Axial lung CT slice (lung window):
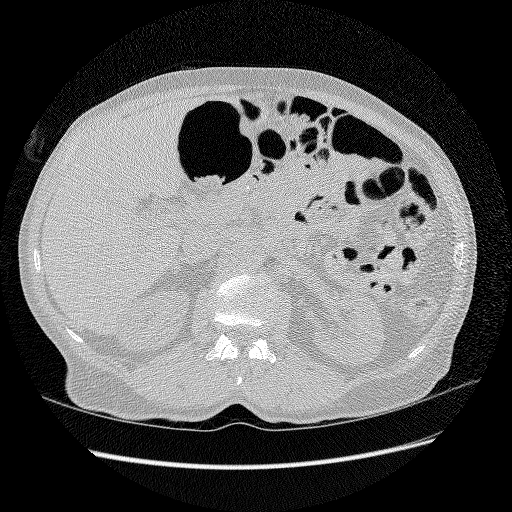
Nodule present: no